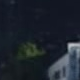
Vehicle type: Motorcycle